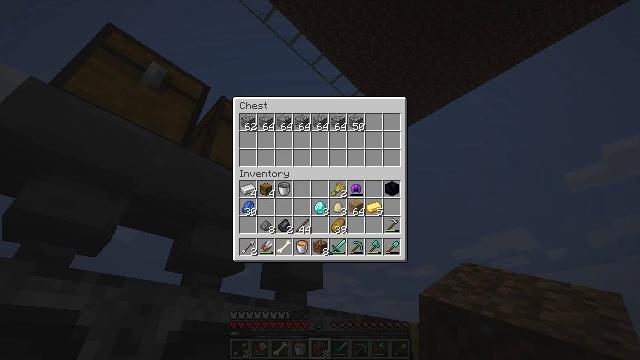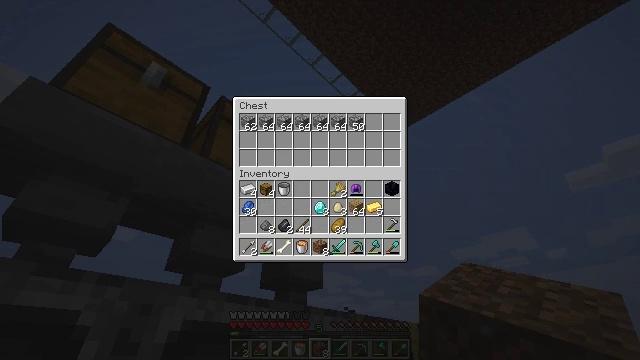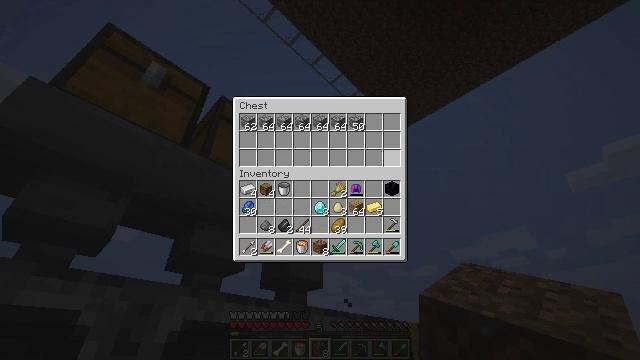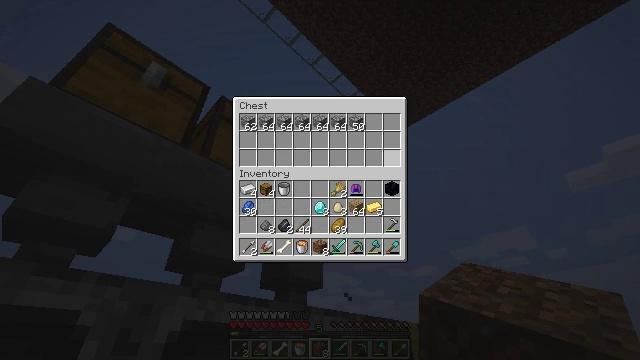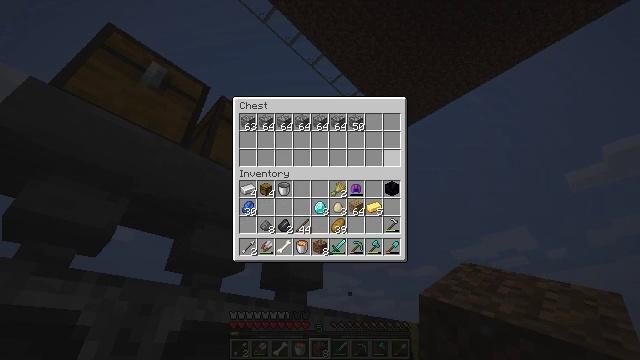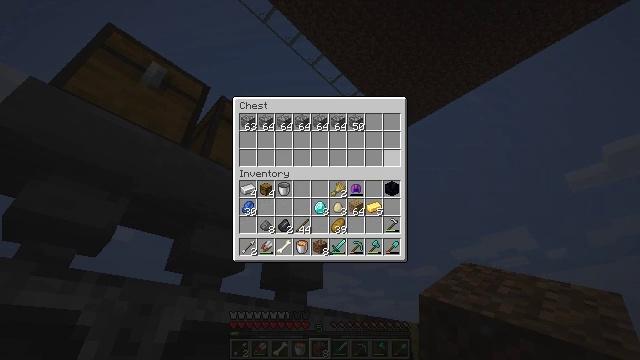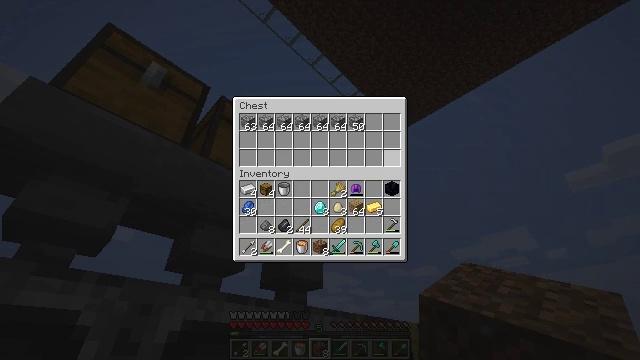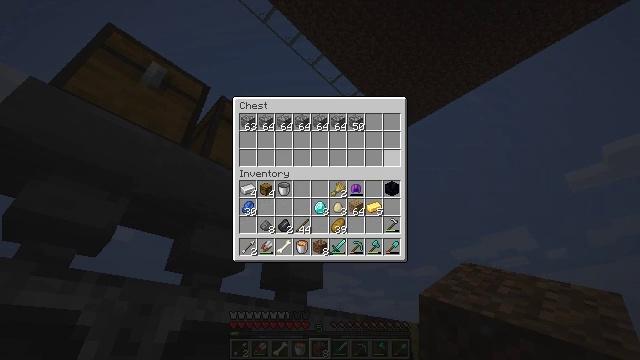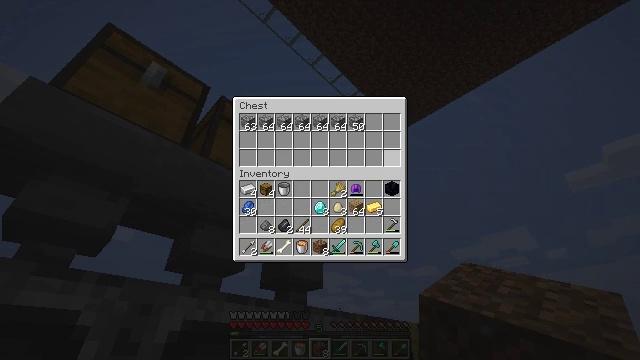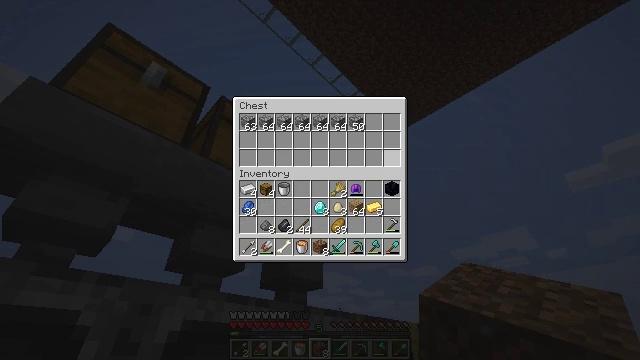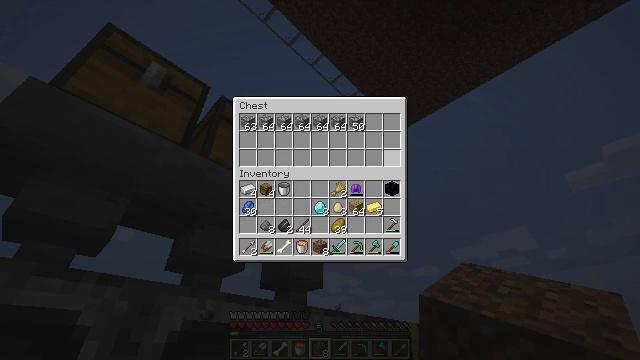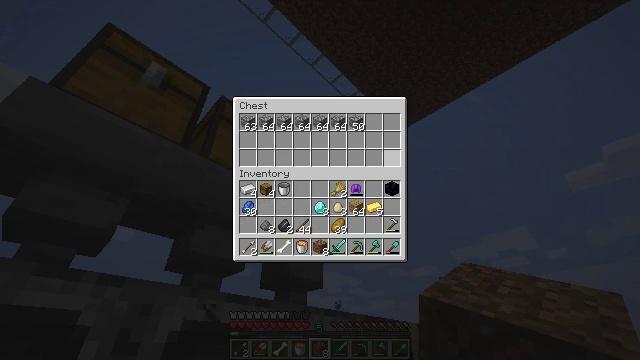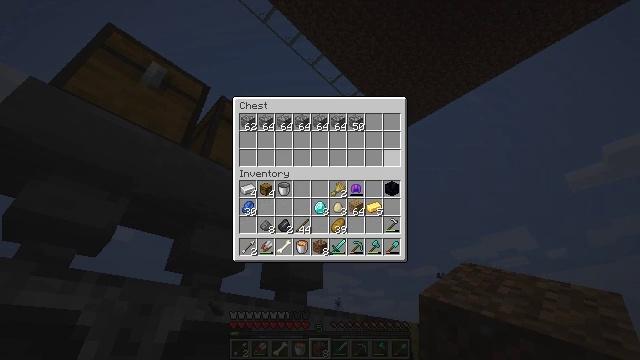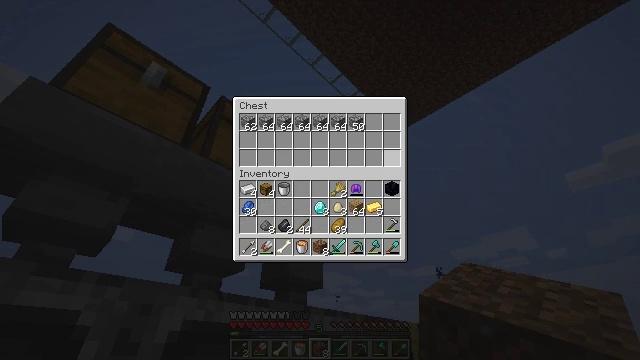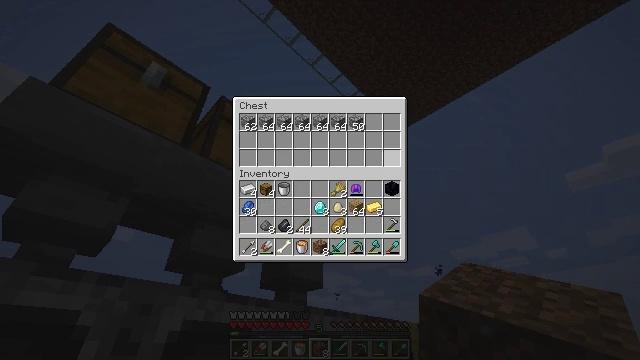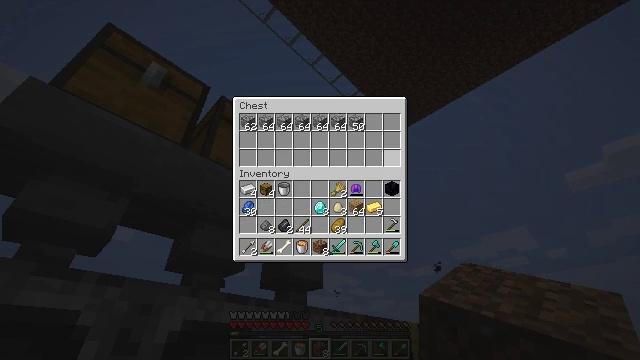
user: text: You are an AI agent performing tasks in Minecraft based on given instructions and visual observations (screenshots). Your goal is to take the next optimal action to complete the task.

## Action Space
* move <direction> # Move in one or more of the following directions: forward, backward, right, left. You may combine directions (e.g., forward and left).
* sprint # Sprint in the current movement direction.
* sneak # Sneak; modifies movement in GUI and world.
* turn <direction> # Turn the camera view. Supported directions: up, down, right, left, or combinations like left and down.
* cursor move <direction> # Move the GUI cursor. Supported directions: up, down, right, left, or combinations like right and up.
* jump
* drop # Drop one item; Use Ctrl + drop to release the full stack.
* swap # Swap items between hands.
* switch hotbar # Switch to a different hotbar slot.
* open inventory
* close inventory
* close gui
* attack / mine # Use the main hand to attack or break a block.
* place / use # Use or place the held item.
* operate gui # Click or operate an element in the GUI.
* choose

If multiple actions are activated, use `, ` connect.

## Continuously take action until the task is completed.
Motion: motion action
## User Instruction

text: Open your crafting table and make a redstone block.
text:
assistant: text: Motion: sneak
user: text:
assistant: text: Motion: no_op
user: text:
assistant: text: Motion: no_op
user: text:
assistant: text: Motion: no_op
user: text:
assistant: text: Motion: no_op
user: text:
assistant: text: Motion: no_op
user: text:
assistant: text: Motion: no_op
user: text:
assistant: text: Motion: no_op
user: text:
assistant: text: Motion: no_op
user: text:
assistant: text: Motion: no_op
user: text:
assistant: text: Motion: no_op
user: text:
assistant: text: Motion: no_op
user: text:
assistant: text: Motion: no_op
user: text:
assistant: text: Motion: no_op
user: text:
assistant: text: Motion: no_op
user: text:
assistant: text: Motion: no_op
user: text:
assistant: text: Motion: no_op
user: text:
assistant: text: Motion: close gui
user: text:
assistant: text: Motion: no_op
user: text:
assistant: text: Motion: no_op
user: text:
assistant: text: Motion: no_op
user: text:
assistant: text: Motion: no_op
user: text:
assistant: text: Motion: no_op
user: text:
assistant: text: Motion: no_op
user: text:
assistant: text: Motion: no_op
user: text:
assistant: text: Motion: no_op
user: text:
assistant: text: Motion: no_op
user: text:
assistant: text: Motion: no_op
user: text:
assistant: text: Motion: no_op
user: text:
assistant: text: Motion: no_op